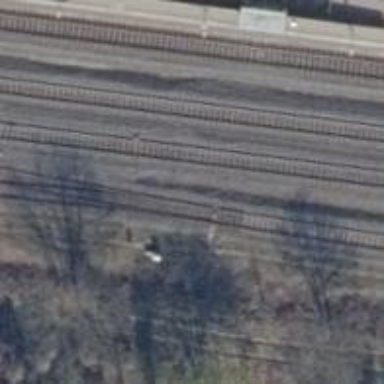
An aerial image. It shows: Railway switch with the turnout side on the left.